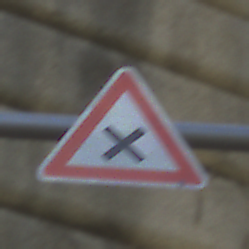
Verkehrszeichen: KreuzungOderEinmuendung
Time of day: Midday
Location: Outdoor (Urban)
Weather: Clear
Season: NotSpecified
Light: Natural